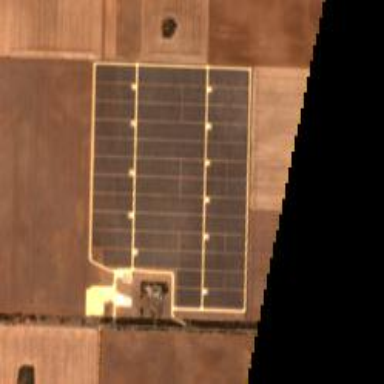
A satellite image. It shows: Solar power plant utilizing photovoltaic technology.